Question: I have installed the <URL> plugin in PhpStorm.
Yet where can I change its settings?
I want see all its possible checks, enable, disable them, and I want to the severity of each check (from light warning to error).
Yet all I see in the settings is:

For example, php inspect currently complaints about:
'''
EA Use::self
'''
in my unit tests and wants to change
'''
$this->assertEquals()
'''
to
'''
self::assertEquals()
'''
yet I want to completly disable that check.
How can I do it?
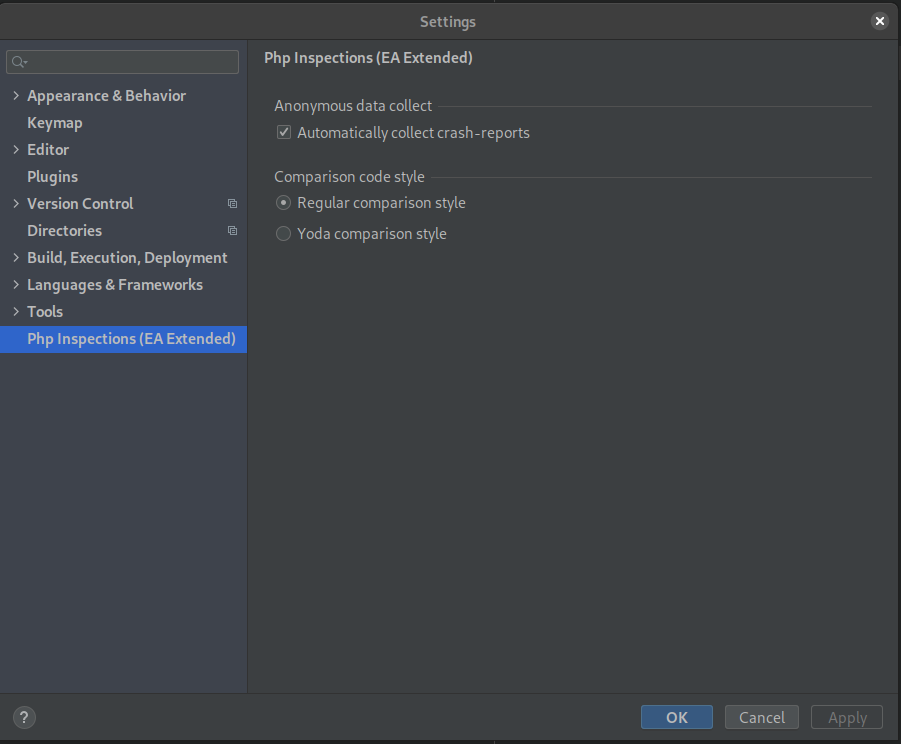
Answer: This plugin provides inspections, so they can be configured in the same place where other inspections are: 'Settings/Preferences | Editor | Inspections | PHP | Php Inspections (EA Extended)'
<URL>
For a quick access to the active inspection that generates some notice in your code you can definitely use Quick Fix menu: using it all the time:
<URL>